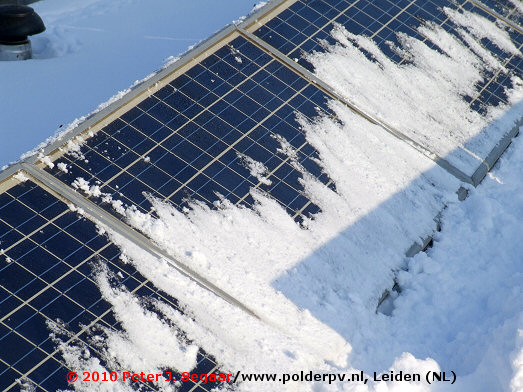
Label: Snow-Covered